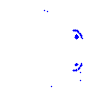
Particle: pion